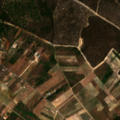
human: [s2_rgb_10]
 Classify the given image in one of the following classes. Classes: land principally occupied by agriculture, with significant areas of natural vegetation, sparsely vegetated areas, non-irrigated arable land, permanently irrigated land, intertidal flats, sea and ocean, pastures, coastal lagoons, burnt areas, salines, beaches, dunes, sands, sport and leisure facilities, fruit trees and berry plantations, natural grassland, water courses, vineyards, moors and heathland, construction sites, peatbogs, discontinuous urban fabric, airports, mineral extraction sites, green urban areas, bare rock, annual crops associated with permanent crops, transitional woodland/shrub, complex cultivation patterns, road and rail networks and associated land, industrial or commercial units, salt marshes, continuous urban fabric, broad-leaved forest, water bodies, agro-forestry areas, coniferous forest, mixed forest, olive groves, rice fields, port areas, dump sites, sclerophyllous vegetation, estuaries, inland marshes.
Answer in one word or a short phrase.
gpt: vineyards, land principally occupied by agriculture, with significant areas of natural vegetation, broad-leaved forest, transitional woodland/shrub